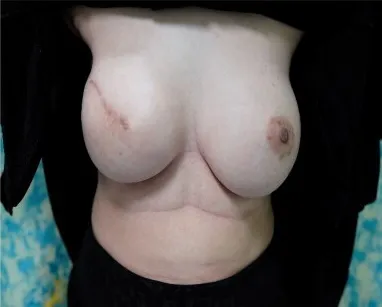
(a,b) Dramatic improvement postoperatively on her follow up visit.
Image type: medical_photograph (other_medical_photograph)